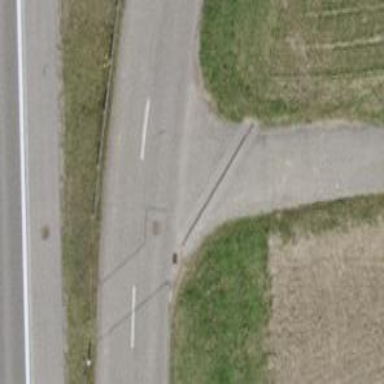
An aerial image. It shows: Unclassified road with asphalt surface.